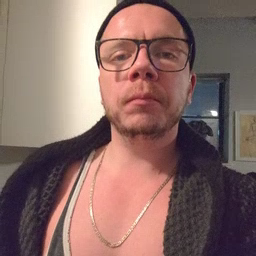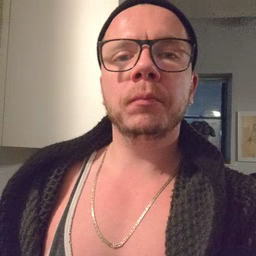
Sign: lips